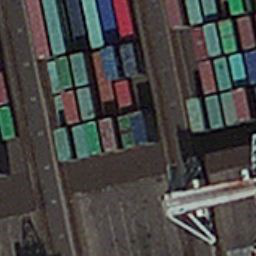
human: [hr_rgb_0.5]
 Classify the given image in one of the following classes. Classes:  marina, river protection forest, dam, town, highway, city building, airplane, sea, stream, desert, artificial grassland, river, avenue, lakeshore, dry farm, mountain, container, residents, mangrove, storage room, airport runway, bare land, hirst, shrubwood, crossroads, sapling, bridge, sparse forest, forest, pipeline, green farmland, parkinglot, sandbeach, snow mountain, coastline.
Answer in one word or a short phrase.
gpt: container